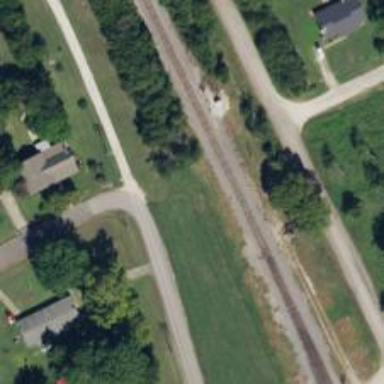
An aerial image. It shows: Railway track.